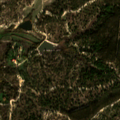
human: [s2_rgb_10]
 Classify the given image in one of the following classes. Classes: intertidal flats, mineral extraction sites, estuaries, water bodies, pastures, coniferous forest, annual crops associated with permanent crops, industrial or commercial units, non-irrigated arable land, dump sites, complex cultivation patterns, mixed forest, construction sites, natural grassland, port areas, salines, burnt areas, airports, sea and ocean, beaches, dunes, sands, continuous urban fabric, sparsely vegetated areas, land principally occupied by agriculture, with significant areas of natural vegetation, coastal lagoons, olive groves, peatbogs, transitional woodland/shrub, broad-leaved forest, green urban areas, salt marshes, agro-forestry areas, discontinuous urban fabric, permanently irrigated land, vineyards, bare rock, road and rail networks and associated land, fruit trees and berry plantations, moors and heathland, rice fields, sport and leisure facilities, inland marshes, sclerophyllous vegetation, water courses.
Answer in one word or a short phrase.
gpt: permanently irrigated land, broad-leaved forest